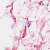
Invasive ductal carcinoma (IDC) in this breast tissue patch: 0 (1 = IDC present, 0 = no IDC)